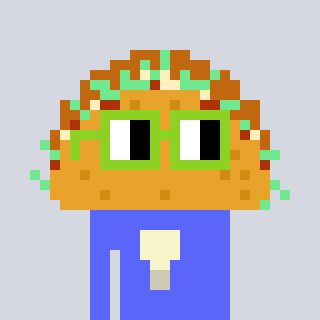
a pixel art character with square light green glasses, a taco-shaped head and a purple-colored body on a cool background